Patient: sex M, age 64
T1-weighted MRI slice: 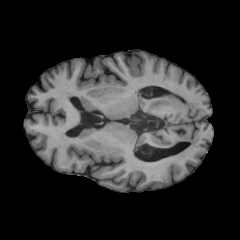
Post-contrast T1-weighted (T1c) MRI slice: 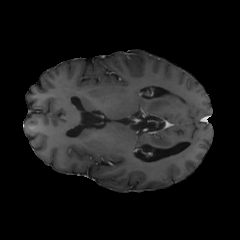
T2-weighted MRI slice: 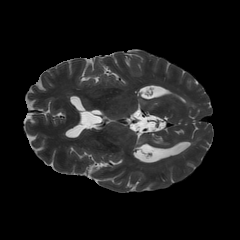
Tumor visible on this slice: no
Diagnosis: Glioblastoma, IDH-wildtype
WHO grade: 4